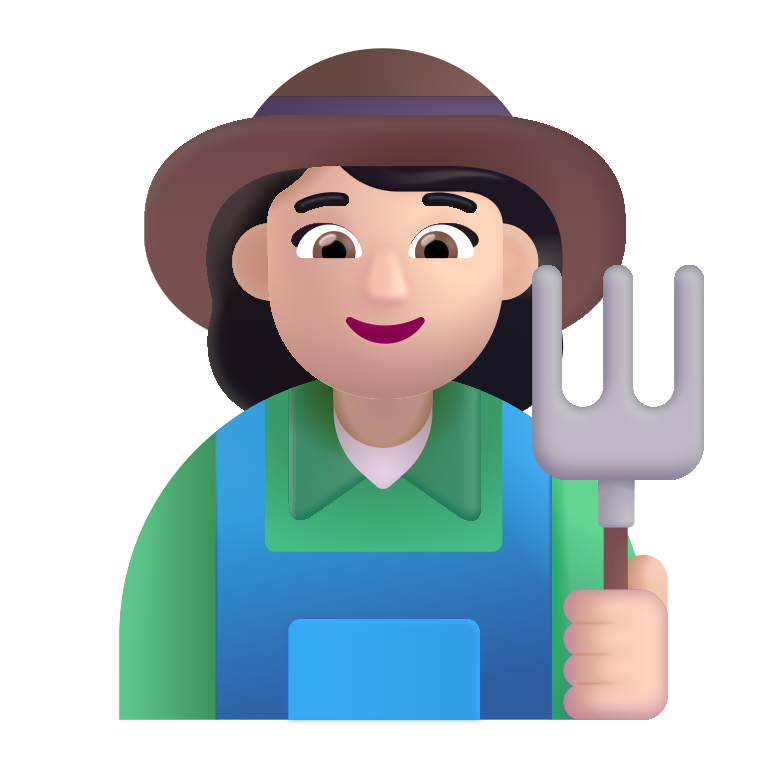
woman farmer color light